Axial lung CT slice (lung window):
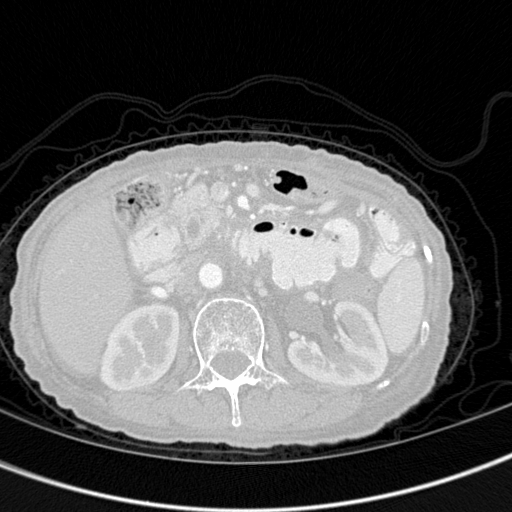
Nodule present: no